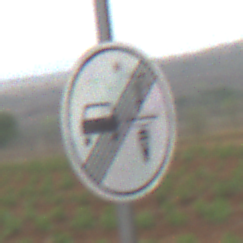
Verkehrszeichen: EndeVerbotUeberholenEinspurigeFahrzeuge
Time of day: Midday
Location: Outdoor (Nature)
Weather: PartlyCloudy
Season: NotSpecified
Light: Natural